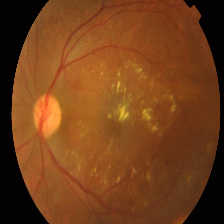
Diabetic retinopathy grade: Proliferative DR